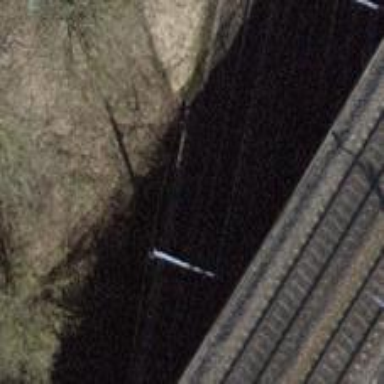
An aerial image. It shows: Bridge with single railway track electrified by contact line.